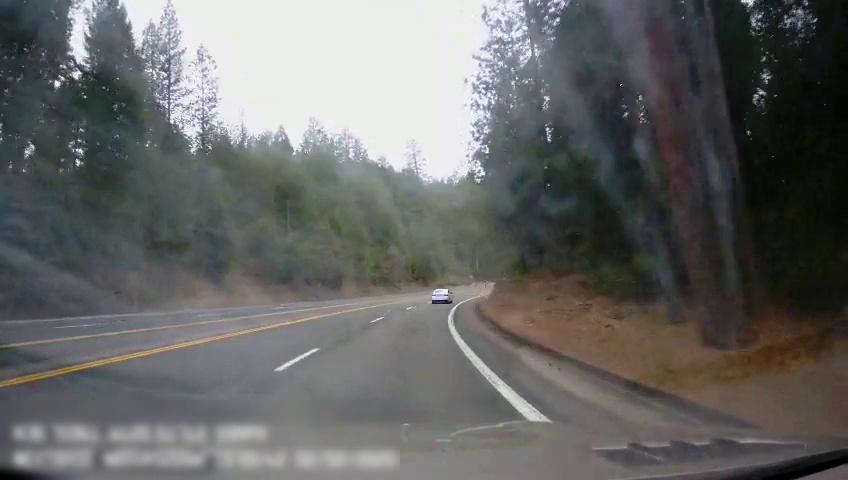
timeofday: Day
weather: Cloudy
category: Drivable Space
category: Vehicles | Car
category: Lanes | Opposite Lane
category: Lanes | Opposite Lane
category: Lanes | Alternate Lane
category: Lanes | Opposite Lane
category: Lanes | Current Lane
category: Lanes | Current Lane